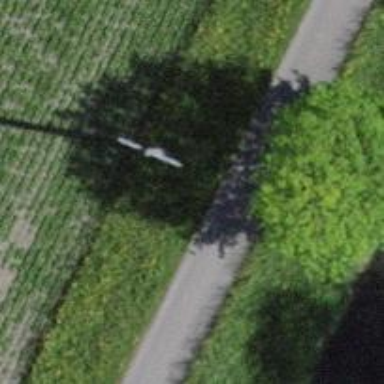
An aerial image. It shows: Concrete power pole.